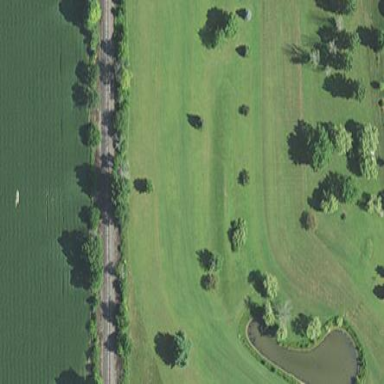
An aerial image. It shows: Golf fairway surrounded by grass.